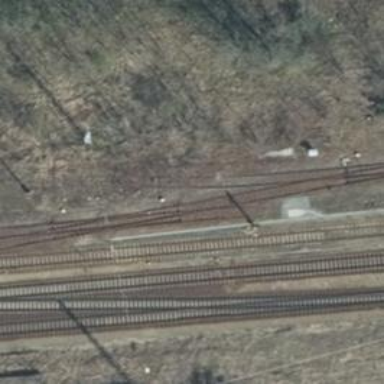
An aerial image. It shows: Railway signal.